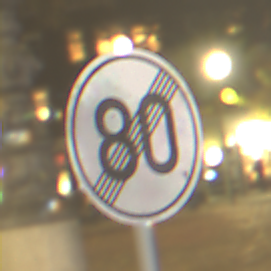
Verkehrszeichen: EndeGeschwindigkeit80
Umgebung: Outdoor, Urban
Tageszeit: Night
Wetter: Clear
Licht: Artificial
Jahreszeit: NotSpecified
Kontrast: HighContrast